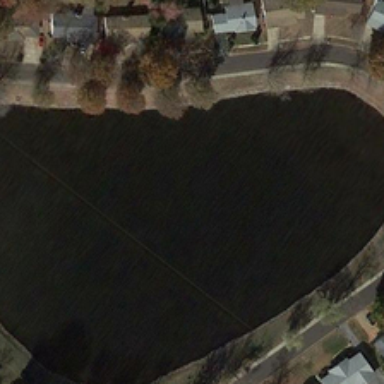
Many green trees and several buildings are around an irregular pond .